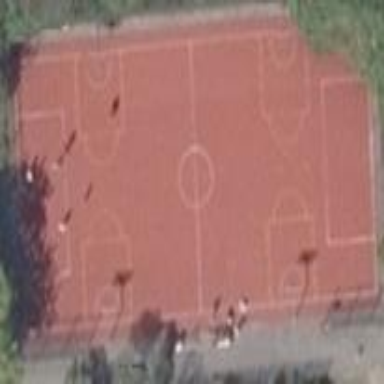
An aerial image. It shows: Fenced pitch used for soccer.